九年级 · 立体几何学
(本小题 8.0 分)

如图 1 , 在平整的地面上, 用 8 个棱长都为 $1 \mathrm{~cm}$ 的小正方体堆成一个几何体.

从正面看

从左面看

从上面看

图1

图2

(1)请在图2中画出从正面、左面和上面看到的这个几何体的形状图;

(2)如果现在你还有一些大小相同的小正方体, 要求保持从上面和左面看到的形状图都不变,最多可以再添加 \$ \qquad \$个小正方体;

(3)图1中 8 个小正方体搭成的几何体的表面积(包括与地面接触的部分)是 \$ \qquad \$ $c m^{2}$.
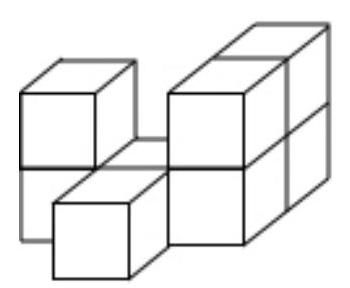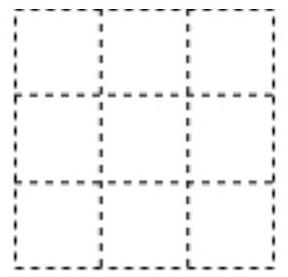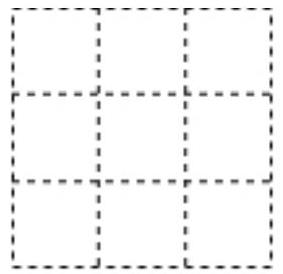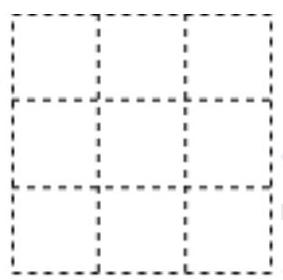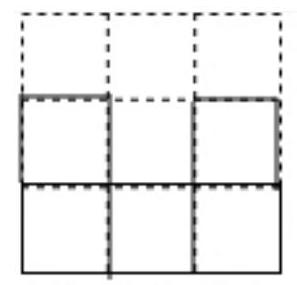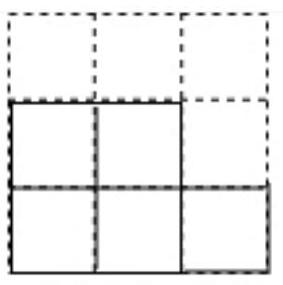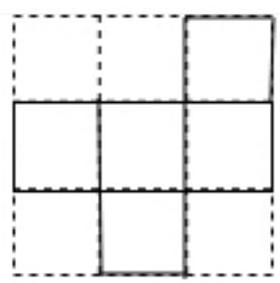
答案: (1)从正面、左面和上面看到的这个几何体的形状图如图所示:

从正面看

从左面看

从上面看

图2

(2) 1 ;

(3) 32.

【解析】 解: (1)见答案;

(2)如果现在你还有一些大小相同的小正方体, 要求保持从上面和左面看到的形状图都不变, 最多可以再添加 1 个正方体.

故答案为 1 .

(3)表面积 $=5+5+5+5+6+6=32$,

故答案为 32 .

本题考查作图-从三个方向看到的几何体的形状图, 几何体的表面积等知识, 解题的关键是熟练掌握基本知识，属于中考常考题型.